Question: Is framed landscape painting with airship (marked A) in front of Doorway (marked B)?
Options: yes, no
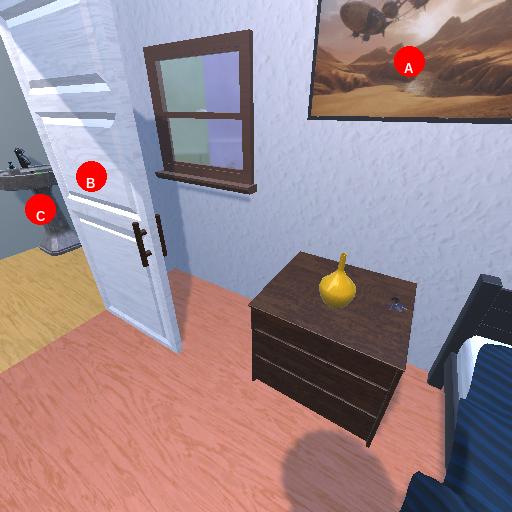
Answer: yes